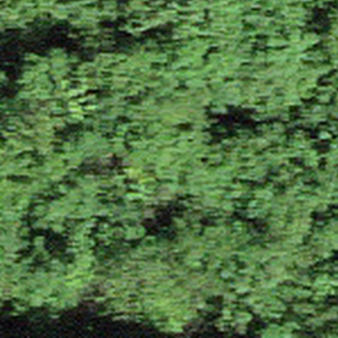
Label: other